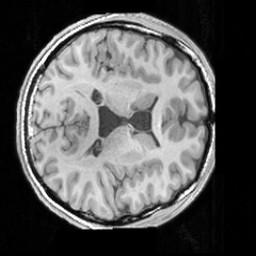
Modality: T1w
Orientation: axial
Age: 19
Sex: male
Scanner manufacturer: siemens
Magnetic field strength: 3 T
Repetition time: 1.63 s
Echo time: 0.00311 s